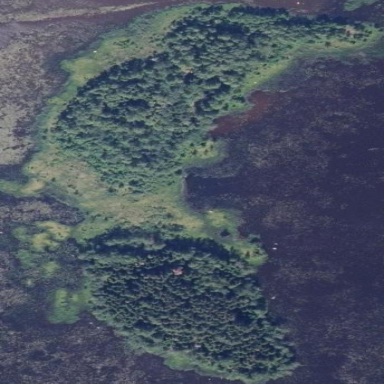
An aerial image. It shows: Islet surrounded by woodland.